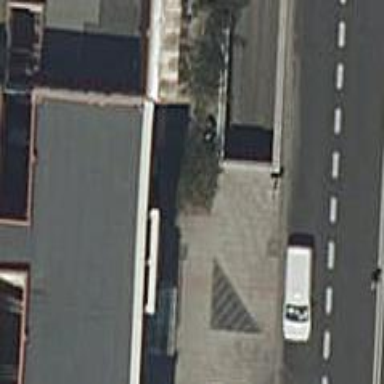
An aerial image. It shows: Parking entrance.